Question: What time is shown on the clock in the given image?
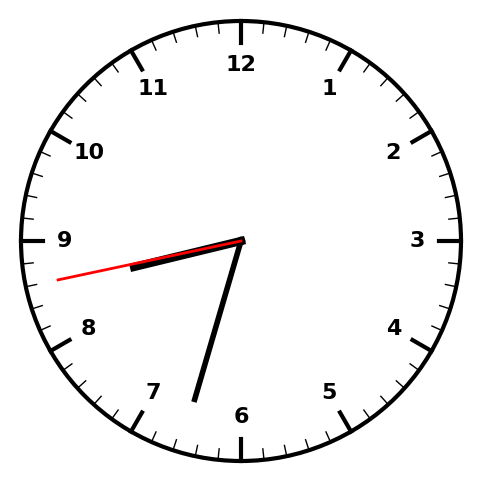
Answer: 08:32:43